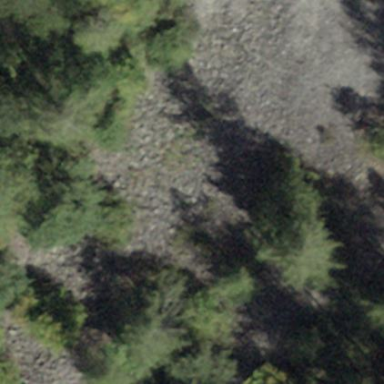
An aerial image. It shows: Scree landscape.